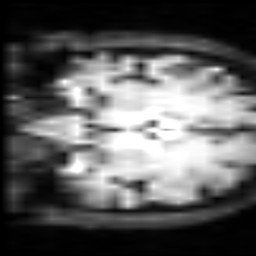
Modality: inplaneT2
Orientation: coronal